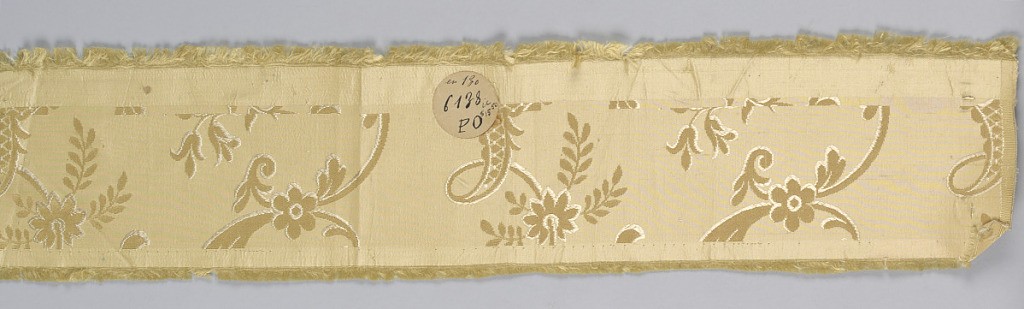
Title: Sample
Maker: Orinoka Mills, Philadelphia, Pennsylvania, USA
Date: ca. 1910
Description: yellow warp and white weft